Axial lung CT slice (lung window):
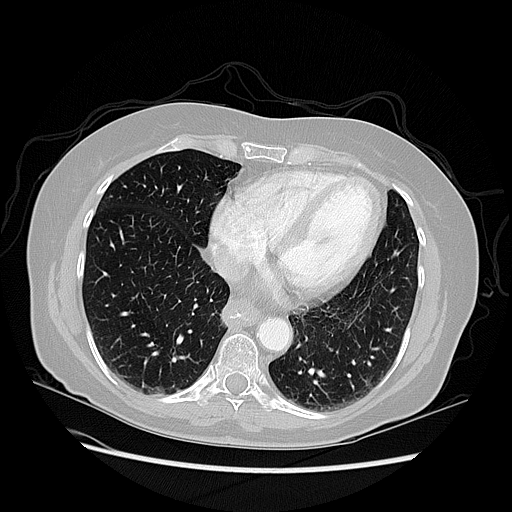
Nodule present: no